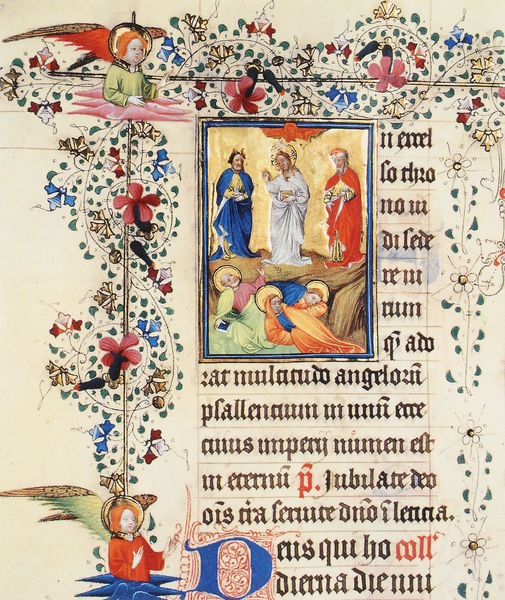
Titel: Hoya - Missale
Künstler: Meister des Zweder van Culemborg
Standort: Herstellungsort: Utrecht (EU - NL)
Institution: Münster, Universitäts- und Landesbibliothek
Schlagwörter: blau, blätter, flügel, gemälde, schlaf, weiß, frauen, grün, menschen, blumen, kleider, männer, orange, blüten, rot, bibel, johannes, rahmen, bild, gewand, gold, girlande, engel, ranken, farbig, schrift, schlafen, könig, ornamente, buch, religion, seite, illustration, text, initiale, angel, intitialen, buchseite, heiligenschein, christus, jesus, könige, blumengirlande, heilige, heilig, miniatur, handschrift, dokument, latein, buchmalerei, psalm, vers, ilustration, ängel, griechiosch, d, beget, heiigenschien